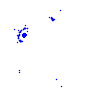
Particle: kaon